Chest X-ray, PA view. Patient: 80 years old, sex F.
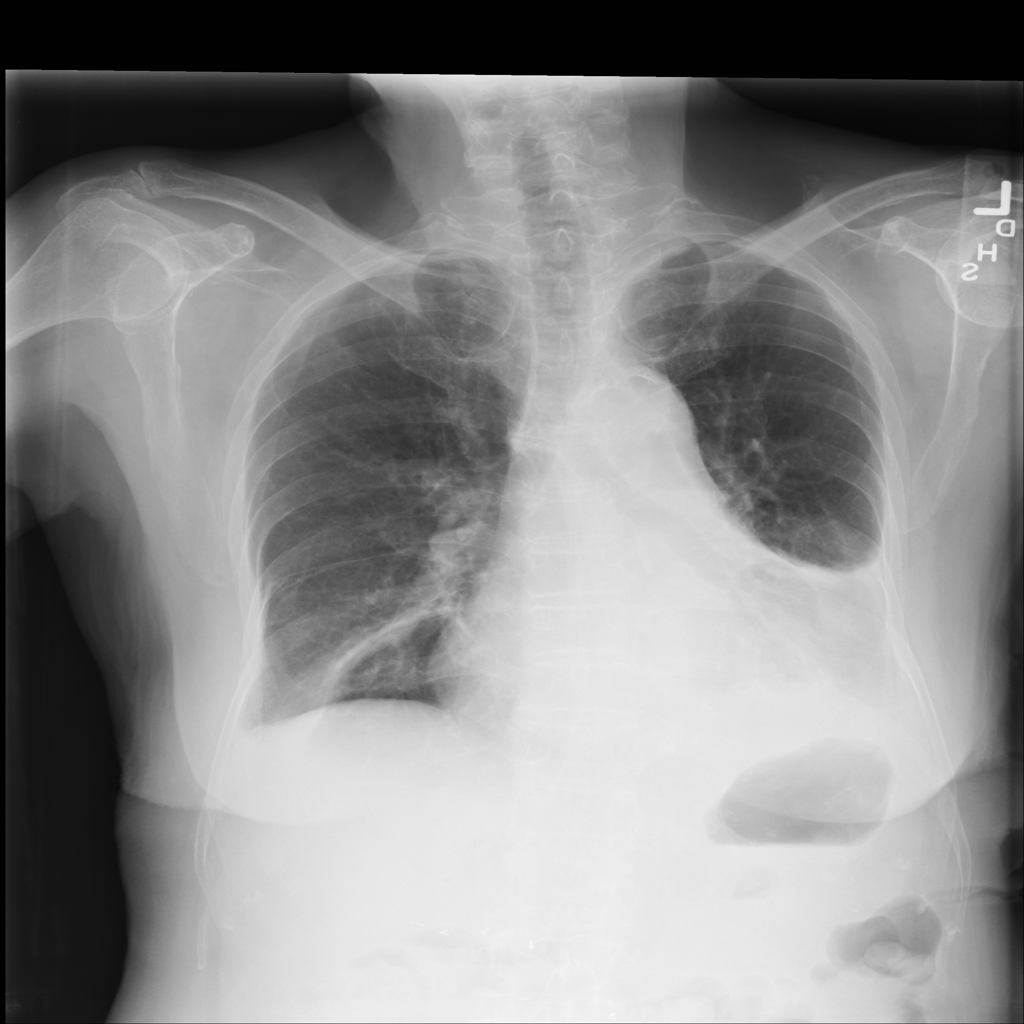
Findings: Cardiomegaly, Effusion, Pneumothorax